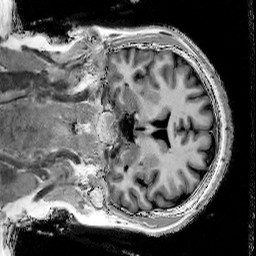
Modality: T1w
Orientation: coronal
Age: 51
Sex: female
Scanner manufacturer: siemens
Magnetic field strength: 3 T
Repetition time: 5 s
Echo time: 0.00298 s